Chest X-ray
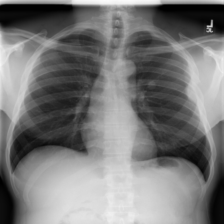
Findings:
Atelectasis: negative
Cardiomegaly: negative
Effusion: negative
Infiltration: negative
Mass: positive
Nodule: positive
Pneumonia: negative
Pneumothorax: negative
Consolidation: negative
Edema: negative
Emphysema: negative
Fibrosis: negative
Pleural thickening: negative
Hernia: negative